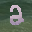
Label: 2